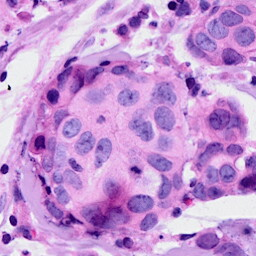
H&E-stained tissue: Breast